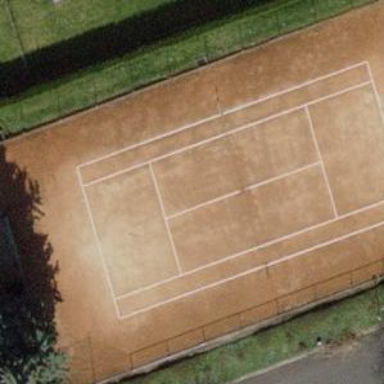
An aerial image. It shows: Tennis court on pitch designated for leisure land.